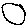
Label: circle